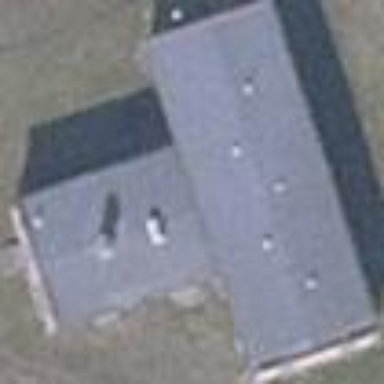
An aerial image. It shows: Service building.